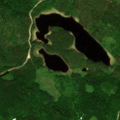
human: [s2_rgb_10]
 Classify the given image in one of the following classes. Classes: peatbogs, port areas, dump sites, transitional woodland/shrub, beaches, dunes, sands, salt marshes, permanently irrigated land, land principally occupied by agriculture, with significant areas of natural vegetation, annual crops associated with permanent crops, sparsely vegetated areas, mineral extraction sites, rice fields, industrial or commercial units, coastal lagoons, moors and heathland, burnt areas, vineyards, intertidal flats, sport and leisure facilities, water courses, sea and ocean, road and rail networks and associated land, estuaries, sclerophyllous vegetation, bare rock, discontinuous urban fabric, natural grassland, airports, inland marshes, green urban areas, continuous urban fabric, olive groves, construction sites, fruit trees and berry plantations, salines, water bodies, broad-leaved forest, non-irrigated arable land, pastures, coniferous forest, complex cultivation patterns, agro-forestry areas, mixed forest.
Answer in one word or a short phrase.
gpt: broad-leaved forest, coniferous forest, mixed forest, water bodies